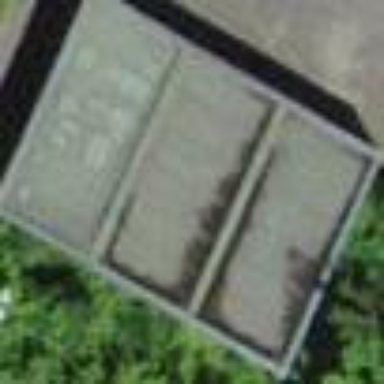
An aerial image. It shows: Group of garages.